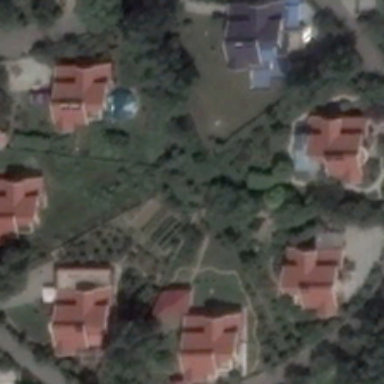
The six houses form a circular structure .